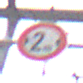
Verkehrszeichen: TatsaechlicheBreite2
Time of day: Midday
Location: Roofed (Special)
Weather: Overcast
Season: NotSpecified
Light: Natural